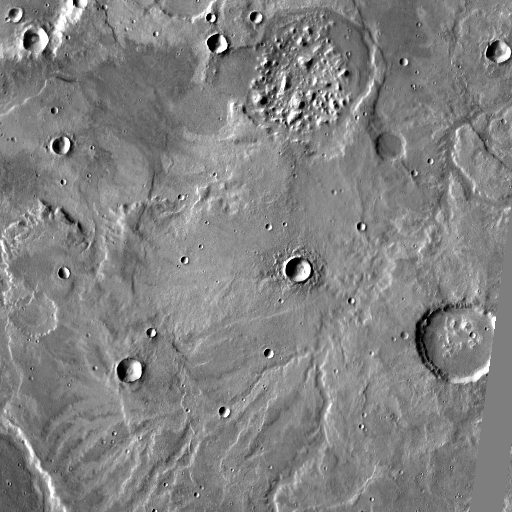
Crater classes present: Background, Other, Buried